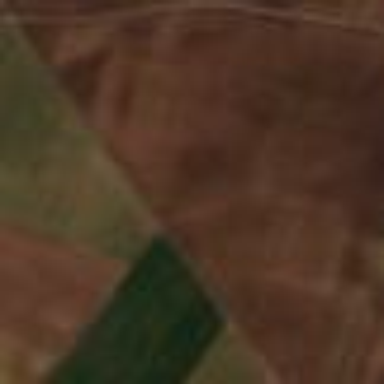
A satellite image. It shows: Farmland with wheat crops growing.